Question:
This screen is iBooks app on my iPhone.
And you can see the view control like segmented control(it has features like popover control on iPad).
What is this view control's name?
Do I use this view control? (I'm an external developer.) In other word.. Is this view control public APIs?
Thank you for your reading.
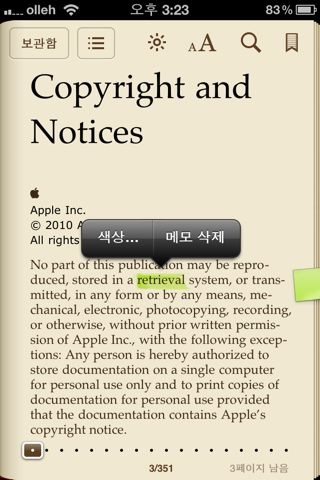
Answer: <URL>!